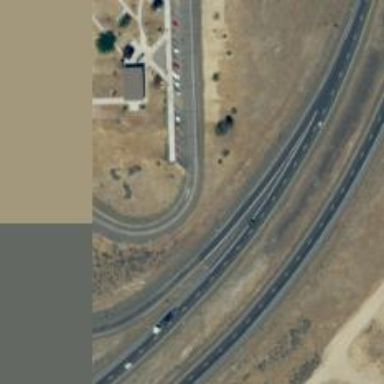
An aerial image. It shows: Rest area along service road.